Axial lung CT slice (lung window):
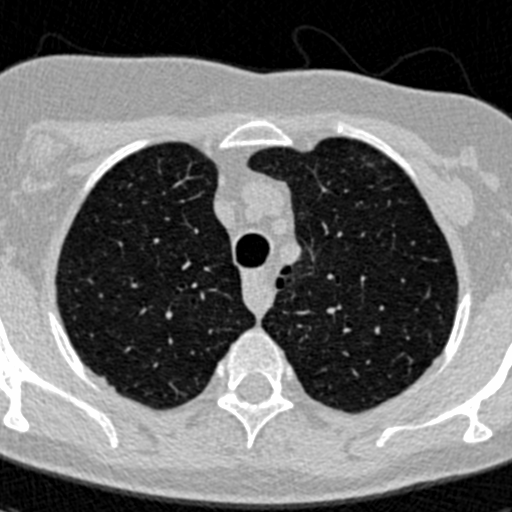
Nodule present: yes
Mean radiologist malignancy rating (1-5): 3